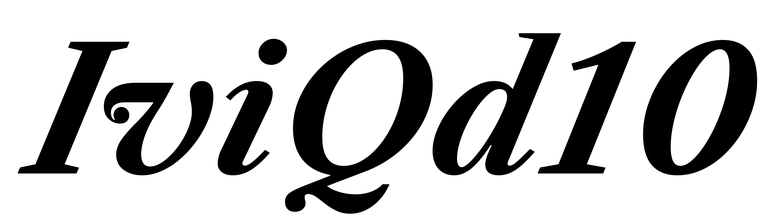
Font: LibreCaslonText-Italic_Bold_Italic